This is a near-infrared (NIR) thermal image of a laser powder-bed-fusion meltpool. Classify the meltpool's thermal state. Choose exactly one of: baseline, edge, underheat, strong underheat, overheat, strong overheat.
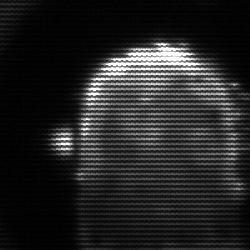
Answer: baseline